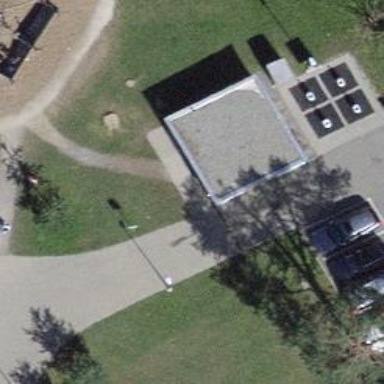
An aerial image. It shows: Toilets are available here.